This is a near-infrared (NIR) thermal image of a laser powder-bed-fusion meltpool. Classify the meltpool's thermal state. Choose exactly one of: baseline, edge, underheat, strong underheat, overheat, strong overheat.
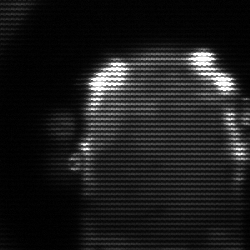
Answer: baseline